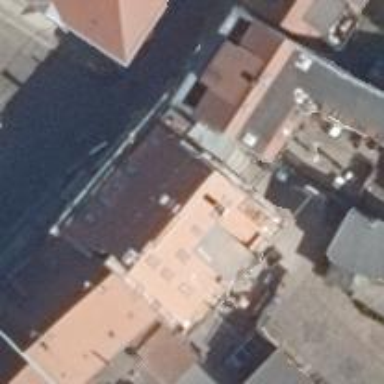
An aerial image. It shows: Restaurant.